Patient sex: M
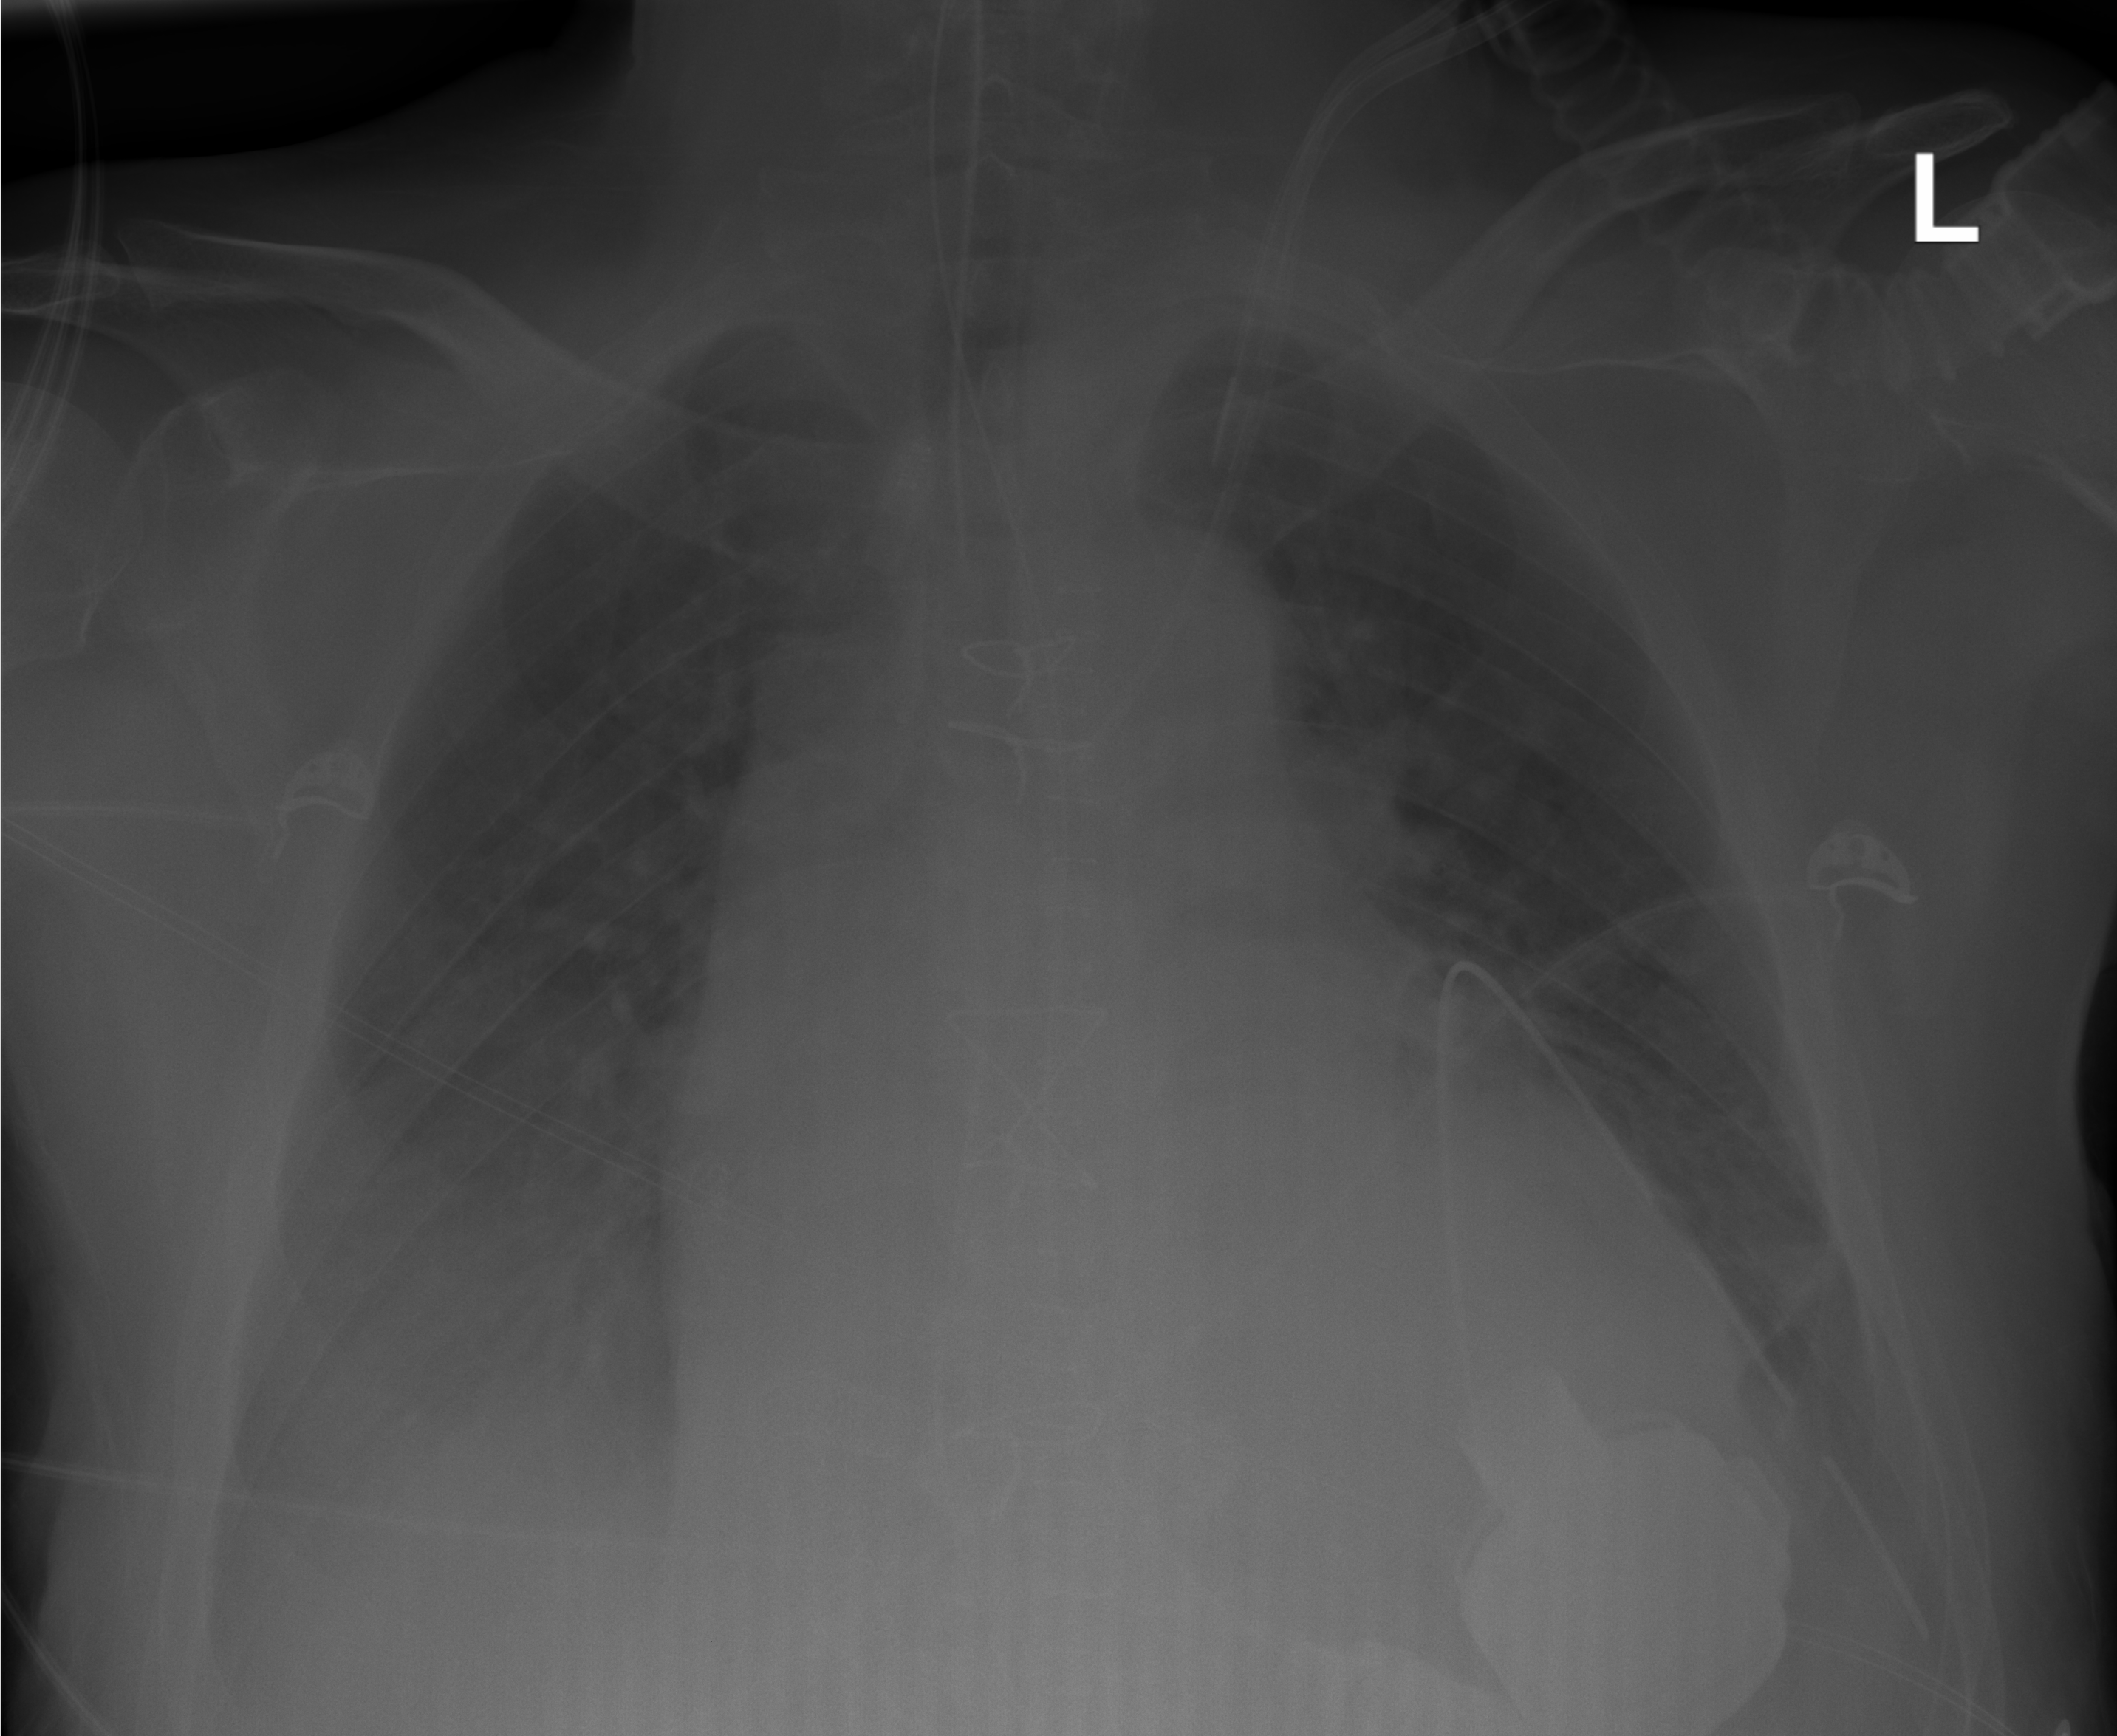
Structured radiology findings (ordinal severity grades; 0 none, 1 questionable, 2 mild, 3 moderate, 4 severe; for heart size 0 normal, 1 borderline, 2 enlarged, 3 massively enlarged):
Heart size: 2
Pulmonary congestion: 2
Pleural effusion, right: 3
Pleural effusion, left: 2
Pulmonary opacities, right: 1
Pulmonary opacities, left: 0
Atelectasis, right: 2
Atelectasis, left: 1